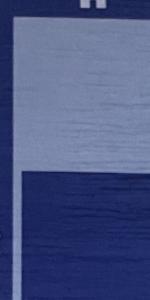
Label: Empty